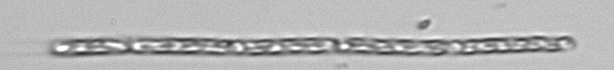
Label: Dactyliosolen_fragilissimus